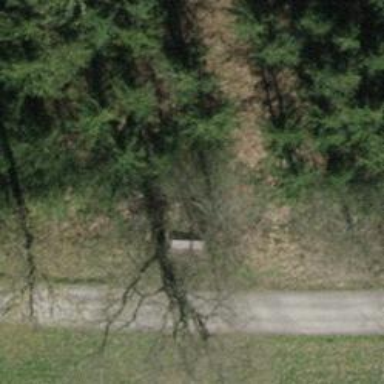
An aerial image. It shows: Bench.